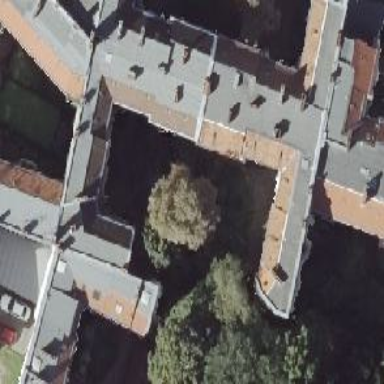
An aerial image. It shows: Building with apartments featuring unique double saltbox roof shape.